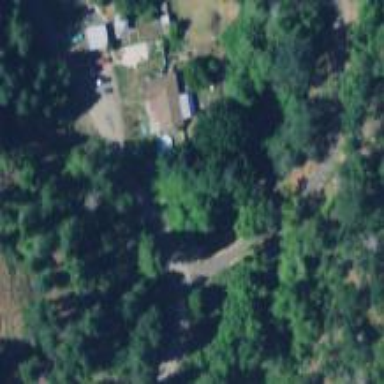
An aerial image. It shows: Driveway that functions as bridge.